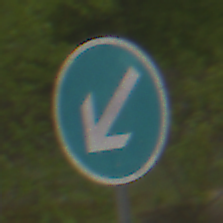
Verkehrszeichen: VorgeschriebeneVorbeifahrtLinks
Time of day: MorningAfternoon
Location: Outdoor (Nature)
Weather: Overcast
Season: NotSpecified
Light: Natural